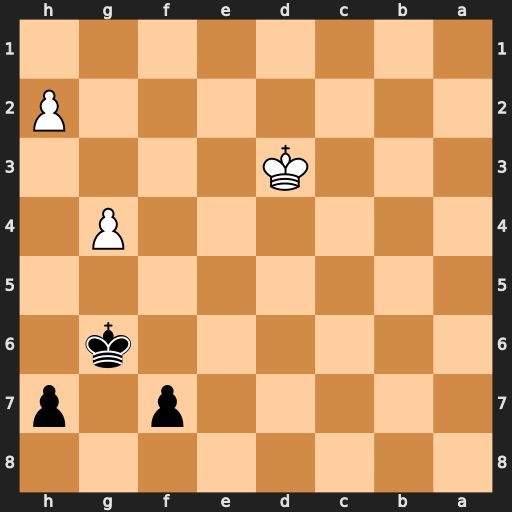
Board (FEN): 8/5p1p/6k1/8/6P1/3K4/7P/8
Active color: b
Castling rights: -
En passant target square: -
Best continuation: Kg5 Ke3 Kxg4